Question: Previously I thought that it's not possible to insert an icon in the push notification alert message, but somehow facebook does this, screenshot attached. So the question is how to insert an icon ? Sorry for bad quality of image.

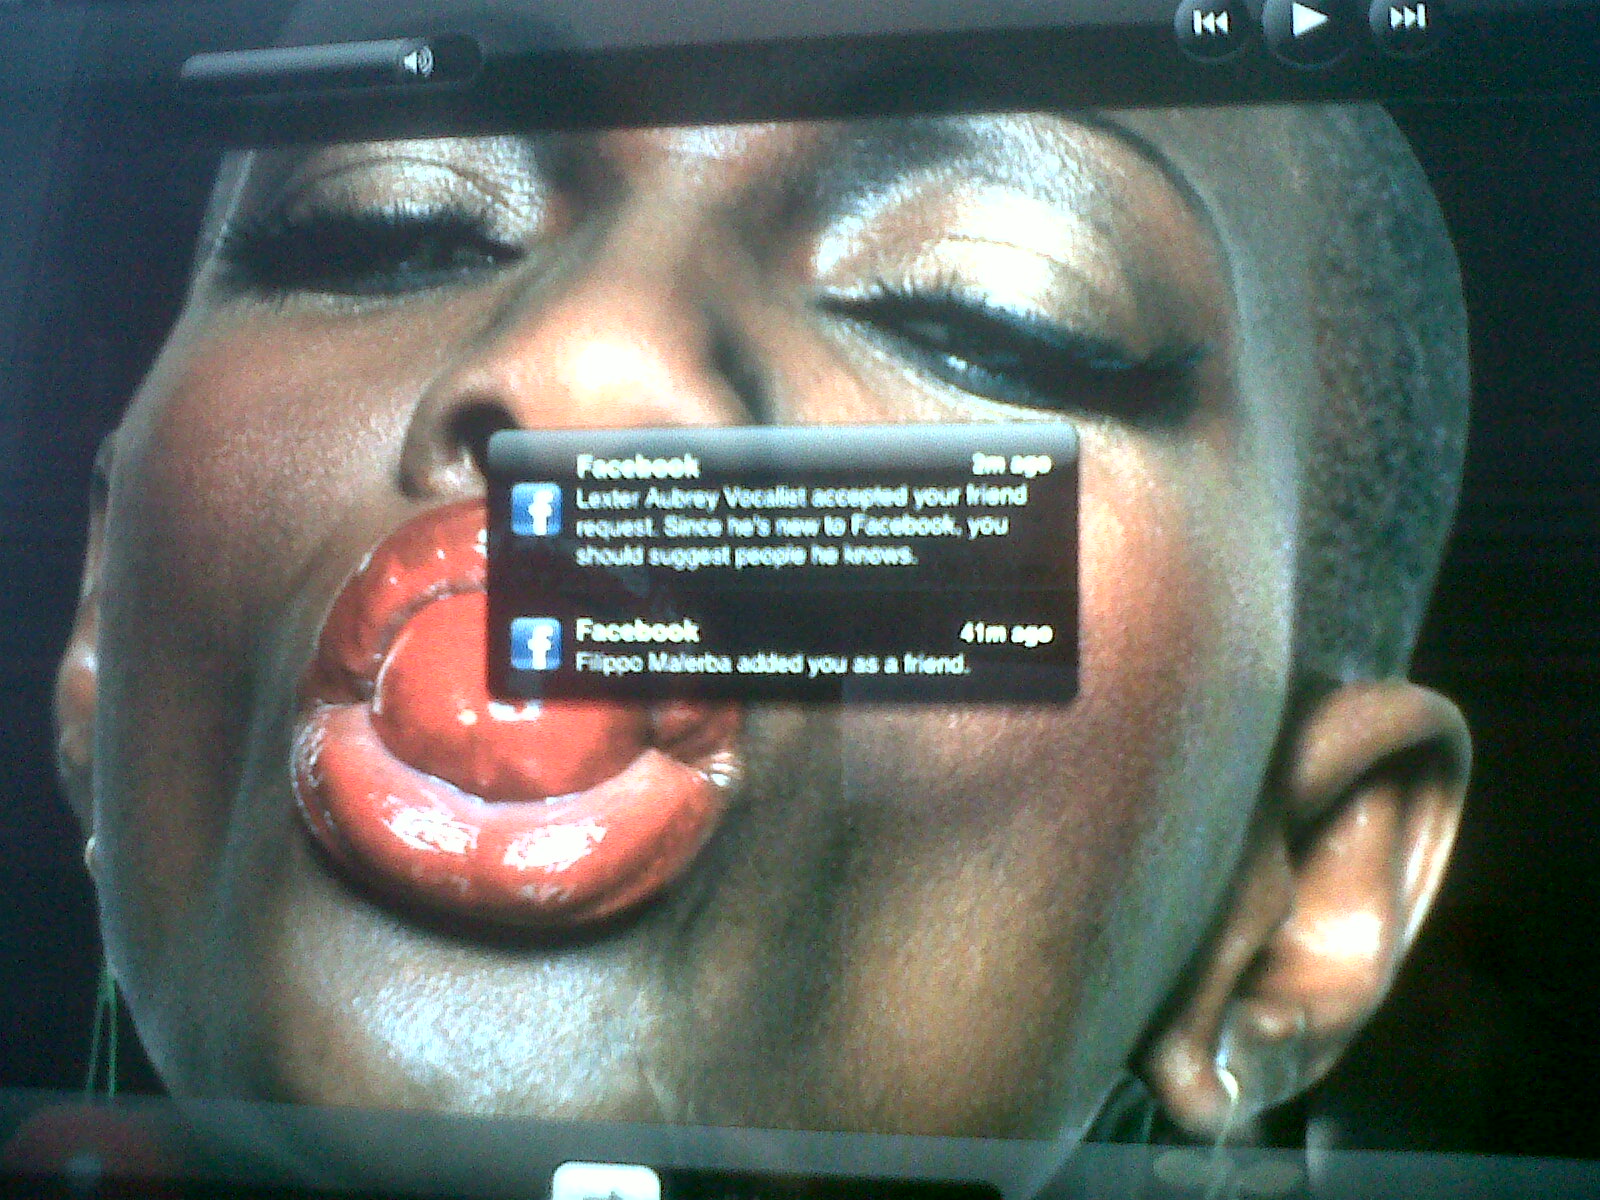
Answer: Its just the application icon that is defined in the package.
It is identified by the application ID when setting up the APNS